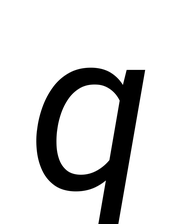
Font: Roboto-Italic_Italic